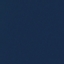
Label: SeaLake